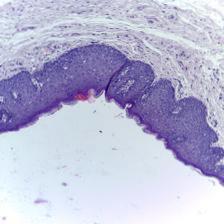
Diagnosis: Normal